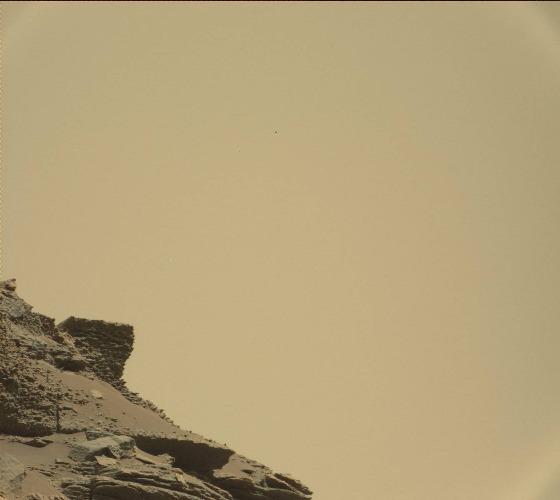
Terrain classes present: Bedrock, Shadow, Sky / Distant Mountains